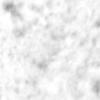
Label: no_change